Question: I've followed below tutorial and it works, but it can only retrieve one spacial node data, how can I retrieve all nodes data? Below photo is my database.

---
'''
DatabaseReference databaseReference = FirebaseDatabase.getInstance().getReferenceFromUrl("my url");
final FirebaseListAdapter<String> firebaseListAdapter = new FirebaseListAdapter<String>(this, String.class, android.R.layout.simple_list_item_1, databaseReference) {
@Override
protected void populateView(View v, String model, int position) {
TextView textView= (TextView) v.findViewById(android.R.id.text1);
textView.setText(model);
}
};
listView.setAdapter(firebaseListAdapter);
'''
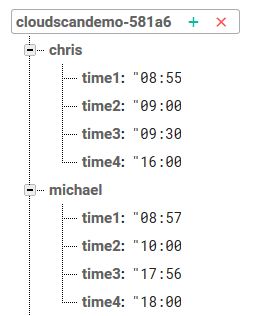
Answer: A 'FirebaseListAdapter' can show a of items. Your data model is not a list, but a tree. So it cannot be shown with a single 'FirebaseListAdapter'.